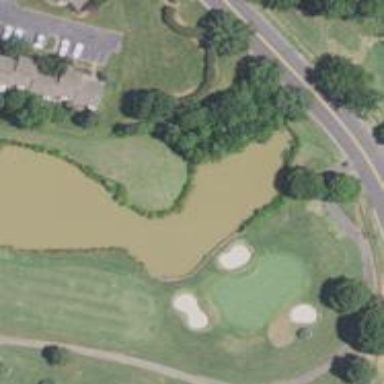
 identified as lateral water hazard in golf course."